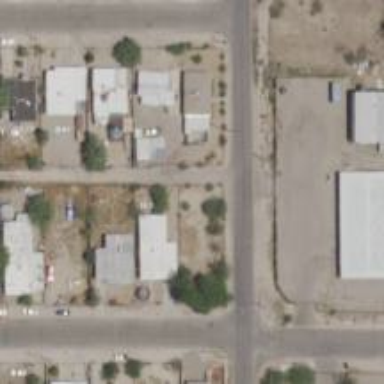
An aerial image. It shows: Alley classified as service road.